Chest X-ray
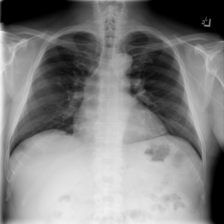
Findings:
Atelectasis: negative
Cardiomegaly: negative
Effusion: negative
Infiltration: negative
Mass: negative
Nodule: negative
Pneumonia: negative
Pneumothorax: negative
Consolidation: negative
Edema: negative
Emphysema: negative
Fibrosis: negative
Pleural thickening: negative
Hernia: negative